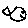
Label: fish